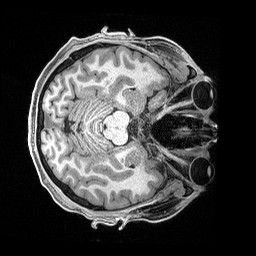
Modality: T1w
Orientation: axial
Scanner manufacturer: siemens
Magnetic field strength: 3 T
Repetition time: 2.4 s
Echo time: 0.00122 s